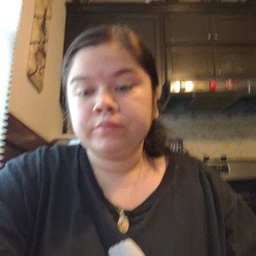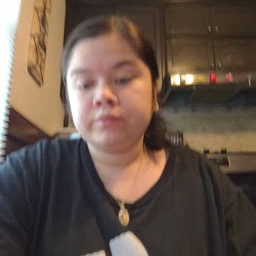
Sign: chair